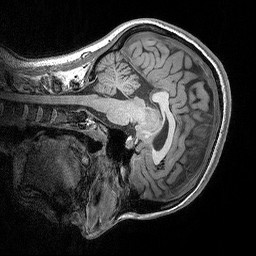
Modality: T1w
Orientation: sagittal
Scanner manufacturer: siemens
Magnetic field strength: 3 T
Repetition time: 2.3 s
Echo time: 0.00298 s